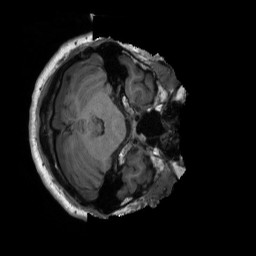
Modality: T1w
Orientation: axial
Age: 37
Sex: male
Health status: healthy
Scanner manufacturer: siemens
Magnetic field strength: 3 T
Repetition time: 2.3 s
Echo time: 0.00229 s